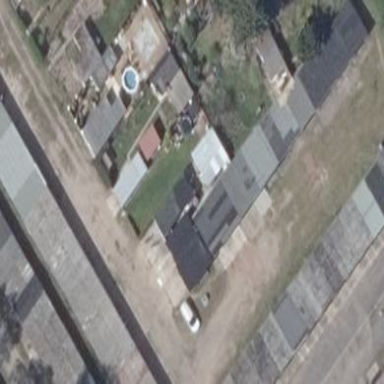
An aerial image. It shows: Group of garages.